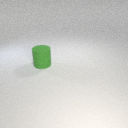
large green rubber cylinder